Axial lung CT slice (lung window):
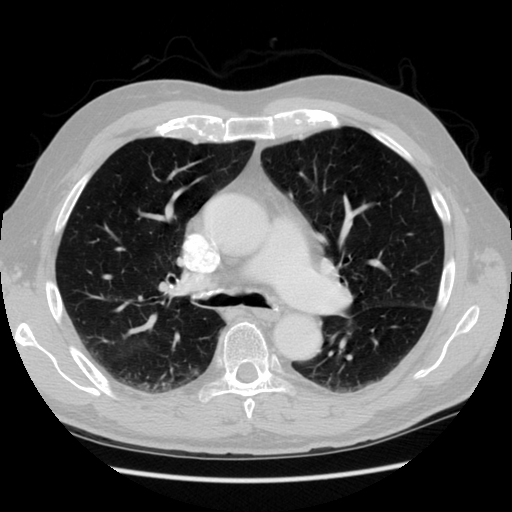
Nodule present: no